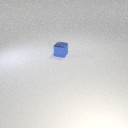
small blue metal cube